Field crop: maize
Growth stage: 2
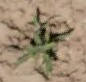
Species: atriplex